Question: I have some trouble after installing java 1.8 on Ubuntu Gnome 14.04 with Intellij Idea 13.1.
When I tried to import project it throws next:

I tried to install and set up java 1.7 at '.pam-environment'. But it keep taking 1.8 as main configuration and throwing this warning. I solved it by completely delete 1.8 version.
Version of scala:
'''
nazar@lelyak-desktop:~ scala -version
Scala code runner version 2.10.4 -- Copyright 2002-2013, LAMP/EPFL
'''
And 'sbt' - 0.13.1
I wondering to know how to use sbt with JDK 1.8?
Or with let sbt to use 1.7 version when 1.8 is default.
I changed configuration at 'settings' for to custom 'JDK' - 1.7 and 'sbt-launch.jar' - have installed by me.
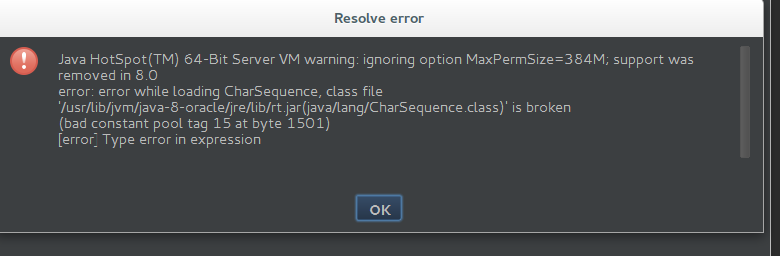
Answer: The reason for the warning/error is that in Java 8 the <URL>.
You can change settings in IntelliJ idea not to add '-XX:MaxPermSize'. Go to settings page and click edit next to .

Remove parameter called '-XX:MaxPermSize'.